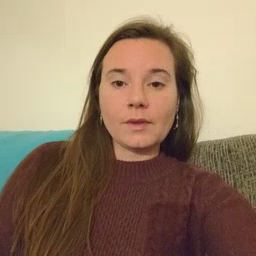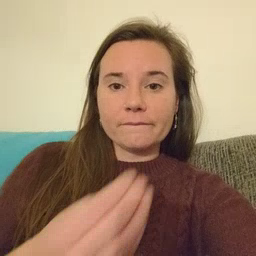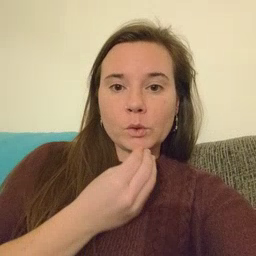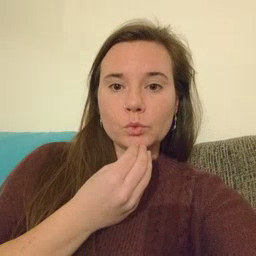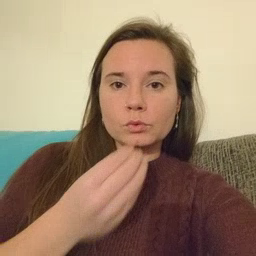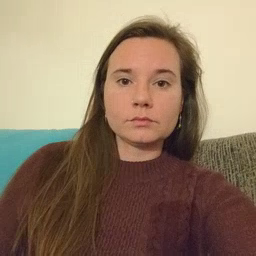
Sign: food